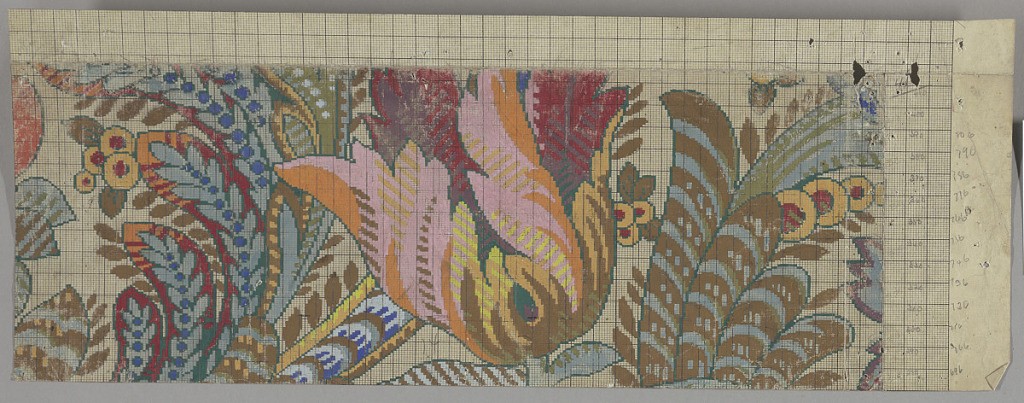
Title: Mise-en-carte for Textile, No. 8359
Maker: Robert M. Davidson
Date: January 24, 1918
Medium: Brush and gouache, graphite on pre-printed graph paper
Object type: Drawing
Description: Floral design of tulips, berries and stylized leaves.